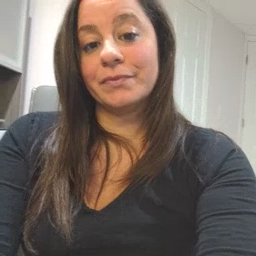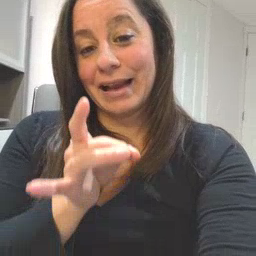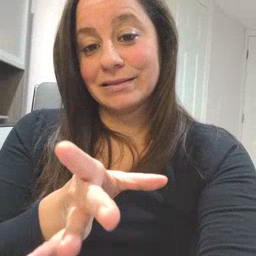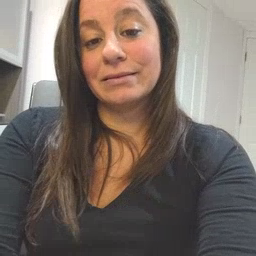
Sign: hate